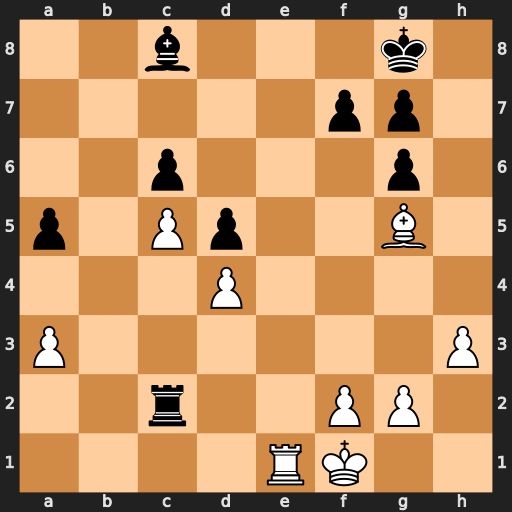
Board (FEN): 2b3k1/5pp1/2p3p1/p1Pp2B1/3P4/P6P/2r2PP1/4RK2
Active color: w
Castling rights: -
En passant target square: -
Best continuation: Re8+ Kh7 Rxc8